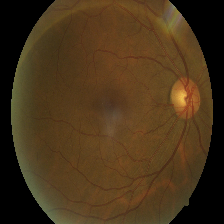
Diabetic retinopathy grade: Moderate